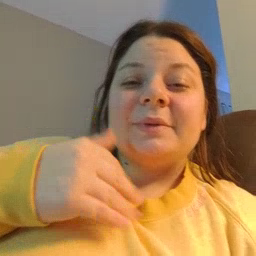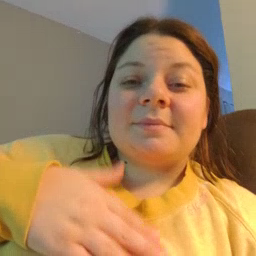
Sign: cute